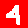
Digit: 4